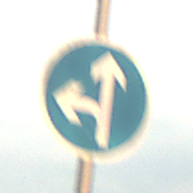
Verkehrszeichen: VorgeschriebeneFahrtrichtungGeradeausOderLinks
Umgebung: Outdoor, Suburban
Tageszeit: SunriseSunset
Wetter: PartlyCloudy
Licht: Natural
Jahreszeit: NotSpecified
Kontrast: MediumContrast